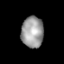
Tissue: lung
Cell type: Endothelial cells
Senescence score: 0.1613
Nuclear area (px): 678
Mean DAPI intensity: 155.027